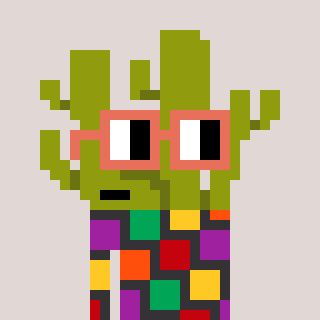
a pixel art character with square orange glasses, a cactus-shaped head and a grayscale-colored body on a warm background